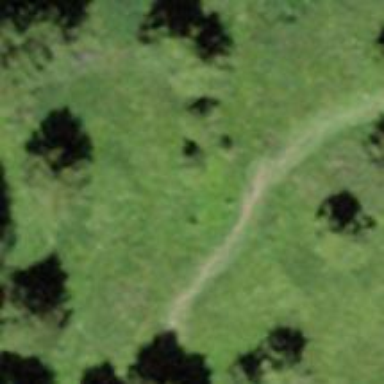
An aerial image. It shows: Ground path.